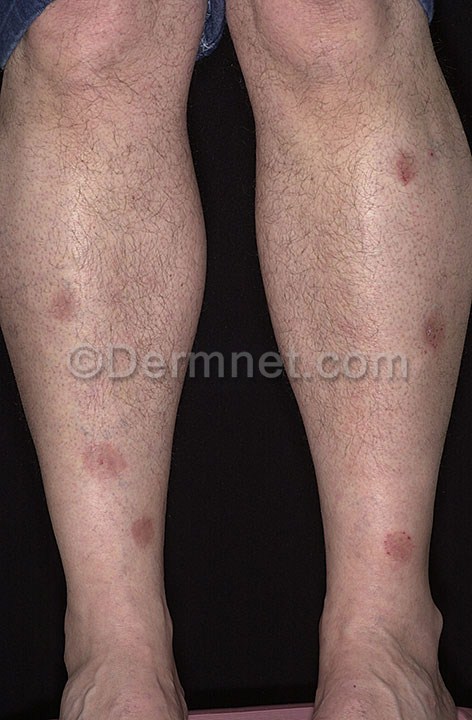
Disease: Eczema Photos